Question: I'm trying to build a dynamic log window (basically a auto-scrolling jtext-area).
The problem I'm having is that although I'm printing 500 lines in the text area, it displays as below:

Below you have my code:
'''
import java.awt.Dimension;
import javax.swing.BoxLayout;
import javax.swing.JButton;
import javax.swing.JFrame;
import javax.swing.JLabel;
import javax.swing.JPanel;
import javax.swing.JScrollPane;
import javax.swing.JTextArea;
import javax.swing.text.DefaultCaret;
public class Main {
private static JFrame mainFrame;
public static void main(String args[]) {
mainFrame = new JFrame();
mainFrame.setSize(500, 500);
mainFrame.setDefaultCloseOperation(JFrame.EXIT_ON_CLOSE);
ControlPanel cp = new ControlPanel();
mainFrame.add(cp);
mainFrame.setVisible(true);
}
}
class ControlPanel extends JPanel {
private JButton resetButton = new JButton("Reset");
private JPanel logPanel = new JPanel();
private JLabel actionLogsLabel = new JLabel("Action Log");
private JLabel pointsLogsLabel = new JLabel("Points Log");
private JTextArea actionLog = new JTextArea();
private JTextArea pointsLog = new JTextArea();
private JScrollPane actionScroll;
private JScrollPane pointsScroll;
public ControlPanel() {
init();
this.add(resetButton);
this.add(logPanel);
}
private void init() {
this.setLayout(new BoxLayout(this, BoxLayout.Y_AXIS));
this.setAlignmentX(LEFT_ALIGNMENT);
this.logPanel.setLayout(new BoxLayout(logPanel, BoxLayout.Y_AXIS));
this.logPanel.setAlignmentX(LEFT_ALIGNMENT);
actionLog.setPreferredSize(new Dimension(500, 300));
actionLog.setMaximumSize(actionLog.getPreferredSize());
actionLog.setEditable(false);
actionLog.setWrapStyleWord(true);
DefaultCaret caret = (DefaultCaret) actionLog.getCaret();
caret.setUpdatePolicy(DefaultCaret.ALWAYS_UPDATE);
pointsLog.setPreferredSize(new Dimension(500, 300));
pointsLog.setMaximumSize(pointsLog.getPreferredSize());
pointsLog.setEditable(false);
pointsLog.setWrapStyleWord(true);
pointsScroll = new JScrollPane(pointsLog, JScrollPane.VERTICAL_SCROLLBAR_AS_NEEDED, JScrollPane.HORIZONTAL_SCROLLBAR_NEVER);
actionScroll = new JScrollPane(actionLog, JScrollPane.VERTICAL_SCROLLBAR_AS_NEEDED, JScrollPane.HORIZONTAL_SCROLLBAR_NEVER);
logPanel.add(actionLogsLabel);
logPanel.add(actionScroll);
for(int i = 0; i < 500; i++) {
actionLog.setText(actionLog.getText() + "Line: " + i + "
");
}
logPanel.add(pointsLogsLabel);
logPanel.add(pointsScroll);
}
}
'''
Hopefully someone with a bit more Swing experience can take the time to point me the right way with this.
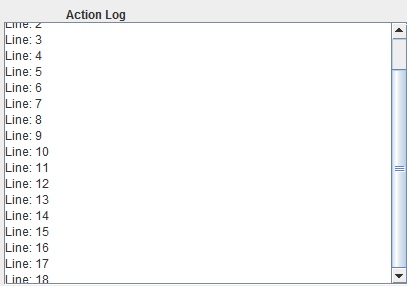
Answer: Never do this:
'''
actionLog.setPreferredSize(new Dimension(500, 300));
'''
Since by doing this you artificially restrict the size of the JTextArea causing the effect that is currently vexing you. Note also that it's generally a good idea to avoid setting preferred sizes on anything.
Instead set the column and row counts of the JTextARea. This can be done via setter methods or via a simple constructor call: 'JTextArea myTextArea = new JTextArea(rows, columns);'
As an aside: I wonder if a JList will work better for you.
---
<URL> Example:
'''
import javax.swing.*;
import javax.swing.text.DefaultCaret;
public class Main2 {
private static void createAndShowGUI() {
JPanel mainPanel = new ControlPanel();
JFrame frame = new JFrame("Main2");
frame.setDefaultCloseOperation(JFrame.EXIT_ON_CLOSE);
frame.getContentPane().add(mainPanel);
frame.pack();
frame.setLocationRelativeTo(null);
frame.setVisible(true);
}
public static void main(String[] args) {
SwingUtilities.invokeLater(new Runnable() {
public void run() {
createAndShowGUI();
}
});
}
}
class ControlPanel extends JPanel {
private static final int LOG_ROWS = 15;
private static final int LOG_COLS = 40;
private JButton resetButton = new JButton("Reset");
private JPanel logPanel = new JPanel();
private JLabel actionLogsLabel = new JLabel("Action Log");
private JLabel pointsLogsLabel = new JLabel("Points Log");
private JTextArea actionLog = new JTextArea();
private JTextArea pointsLog = new JTextArea();
private JScrollPane actionScroll;
private JScrollPane pointsScroll;
public ControlPanel() {
init();
this.add(resetButton);
this.add(logPanel);
}
private void init() {
this.setLayout(new BoxLayout(this, BoxLayout.Y_AXIS));
this.setAlignmentX(LEFT_ALIGNMENT);
this.logPanel.setLayout(new BoxLayout(logPanel, BoxLayout.Y_AXIS));
this.logPanel.setAlignmentX(LEFT_ALIGNMENT);
// !! actionLog.setPreferredSize(new Dimension(500, 300));
// !! actionLog.setMaximumSize(actionLog.getPreferredSize());
actionLog.setRows(LOG_ROWS); // !!
actionLog.setColumns(LOG_COLS); // !!
actionLog.setEditable(false);
actionLog.setWrapStyleWord(true);
DefaultCaret caret = (DefaultCaret) actionLog.getCaret();
caret.setUpdatePolicy(DefaultCaret.ALWAYS_UPDATE);
// !! pointsLog.setPreferredSize(new Dimension(500, 300));
// !! pointsLog.setMaximumSize(pointsLog.getPreferredSize());
pointsLog.setRows(LOG_ROWS); // !!
pointsLog.setColumns(LOG_COLS); // !!
pointsLog.setEditable(false);
pointsLog.setWrapStyleWord(true);
pointsScroll = new JScrollPane(pointsLog,
JScrollPane.VERTICAL_SCROLLBAR_AS_NEEDED,
JScrollPane.HORIZONTAL_SCROLLBAR_NEVER);
actionScroll = new JScrollPane(actionLog,
JScrollPane.VERTICAL_SCROLLBAR_AS_NEEDED,
JScrollPane.HORIZONTAL_SCROLLBAR_NEVER);
logPanel.add(actionLogsLabel);
logPanel.add(actionScroll);
for (int i = 0; i < 500; i++) {
actionLog.setText(actionLog.getText() + "Line: " + i + "
");
}
logPanel.add(pointsLogsLabel);
logPanel.add(pointsScroll);
}
}
'''
---
Example with nested layouts and JLists:
'''
import java.awt.GridBagConstraints;
import java.awt.GridBagLayout;
import javax.swing.*;
public class Main2B {
private static void createAndShowGUI() {
ControlPanel2B controlPanel = new ControlPanel2B();
controlPanel.setBorder(BorderFactory.createEtchedBorder());
JPanel mainPanel = new JPanel(new GridBagLayout());
GridBagConstraints gbc = new GridBagConstraints();
mainPanel.add(controlPanel, gbc);
JFrame frame = new JFrame("Main2");
frame.setDefaultCloseOperation(JFrame.EXIT_ON_CLOSE);
frame.getContentPane().add(mainPanel);
frame.pack();
frame.setLocationRelativeTo(null);
frame.setVisible(true);
}
public static void main(String[] args) {
SwingUtilities.invokeLater(new Runnable() {
public void run() {
createAndShowGUI();
}
});
}
}
@SuppressWarnings("serial")
class ControlPanel2B extends JPanel {
private static final int LOG_ROWS = 15;
private static final int LIST_WIDTH = 500;
private JButton resetButton = new JButton("Reset");
private JPanel logPanel = new JPanel();
private JLabel actionLogsLabel = new JLabel("Action Log");
private JLabel pointsLogsLabel = new JLabel("Points Log");
private DefaultListModel<String> actionLogListModel = new DefaultListModel<>();
private JList<String> actionLogList = new JList<String>(actionLogListModel);
private DefaultListModel<String> pointsLogListModel = new DefaultListModel<>();
private JList<String> pointsLogList = new JList<String>(pointsLogListModel);
private JScrollPane actionScroll;
private JScrollPane pointsScroll;
public ControlPanel2B() {
init();
this.add(resetButton);
this.add(logPanel);
}
private void init() {
actionLogList.setVisibleRowCount(LOG_ROWS);
pointsLogList.setVisibleRowCount(LOG_ROWS);
actionLogList.setFixedCellWidth(LIST_WIDTH);
this.setLayout(new BoxLayout(this, BoxLayout.Y_AXIS));
this.setAlignmentX(LEFT_ALIGNMENT);
this.logPanel.setLayout(new BoxLayout(logPanel, BoxLayout.Y_AXIS));
this.logPanel.setAlignmentX(LEFT_ALIGNMENT);
pointsScroll = new JScrollPane(pointsLogList,
JScrollPane.VERTICAL_SCROLLBAR_AS_NEEDED,
JScrollPane.HORIZONTAL_SCROLLBAR_NEVER);
actionScroll = new JScrollPane(actionLogList,
JScrollPane.VERTICAL_SCROLLBAR_AS_NEEDED,
JScrollPane.HORIZONTAL_SCROLLBAR_NEVER);
logPanel.add(actionLogsLabel);
logPanel.add(actionScroll);
for (int i = 0; i < 500; i++) {
actionLogListModel.addElement("Line: " + i);
}
logPanel.add(pointsLogsLabel);
logPanel.add(pointsScroll);
}
}
'''